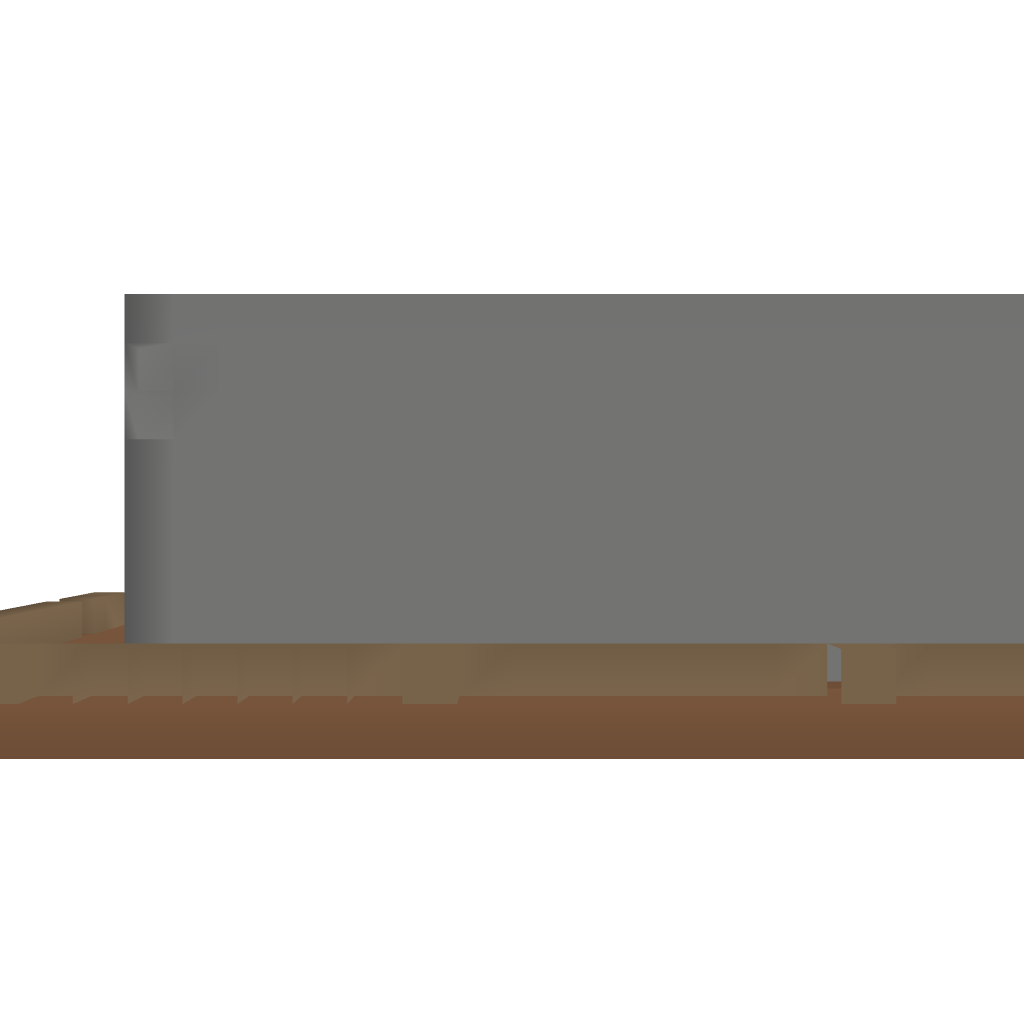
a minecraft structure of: g_motel1